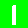
Digit: 1